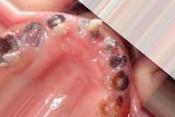
Condition: Caries